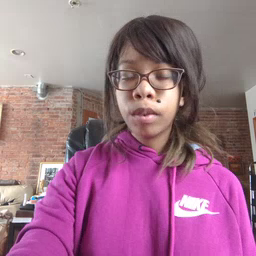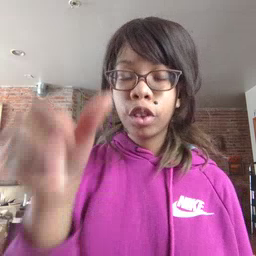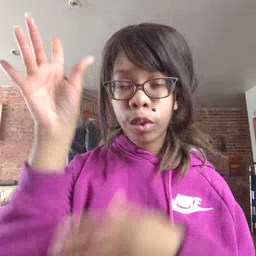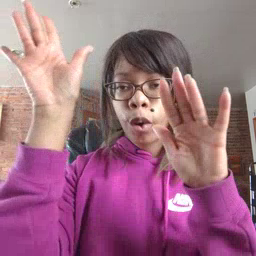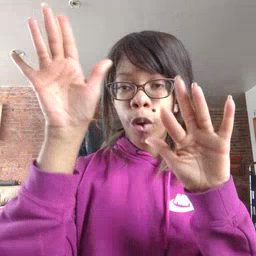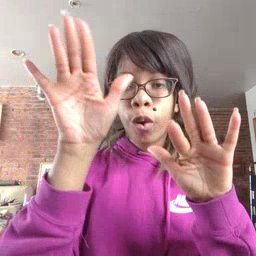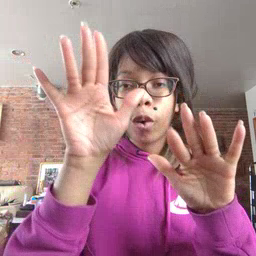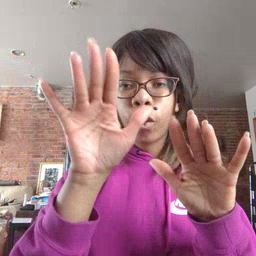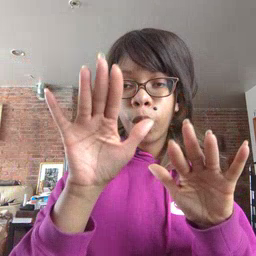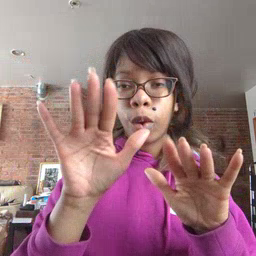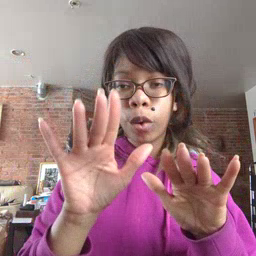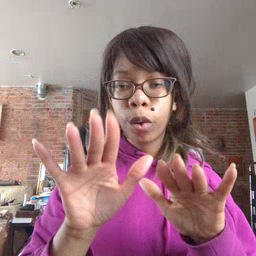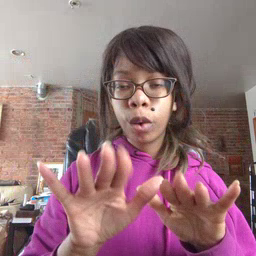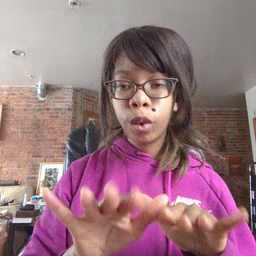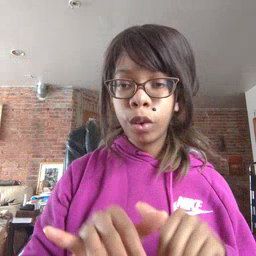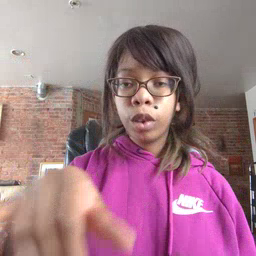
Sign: snow